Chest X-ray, PA view. Patient: 65 years old, sex M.
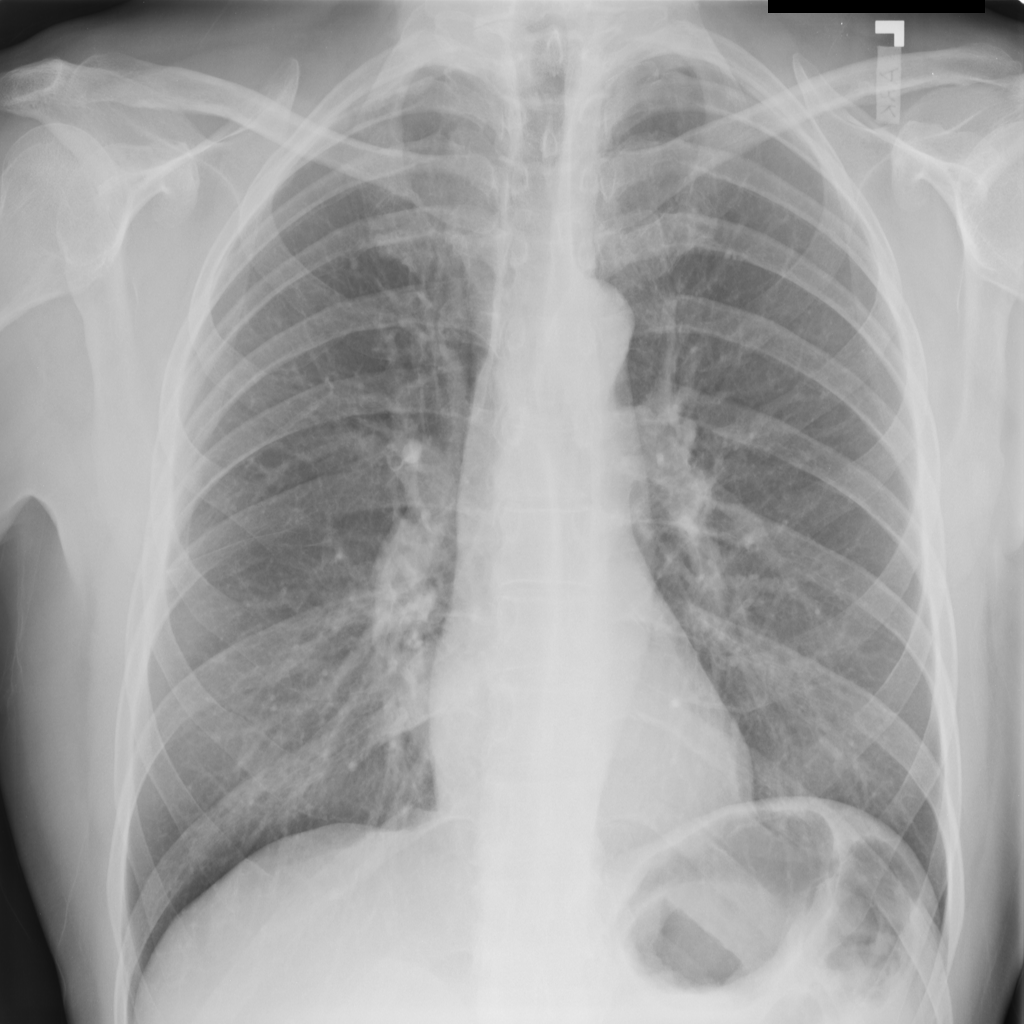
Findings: Effusion